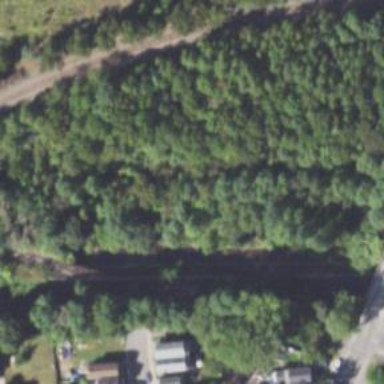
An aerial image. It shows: Disused railway.